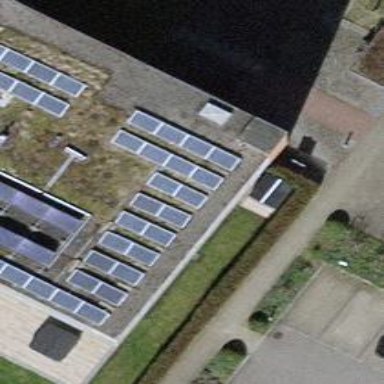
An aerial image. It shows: Solar power generator.